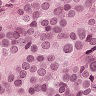
Metastatic tissue present: yes